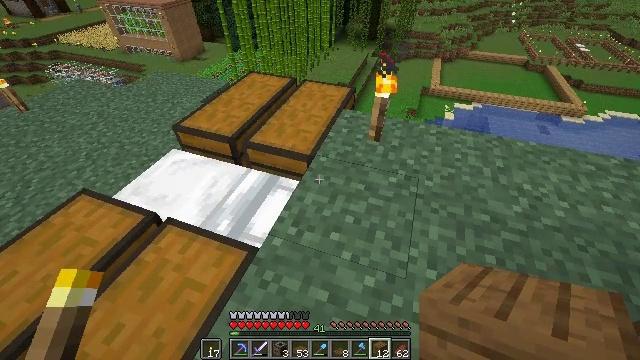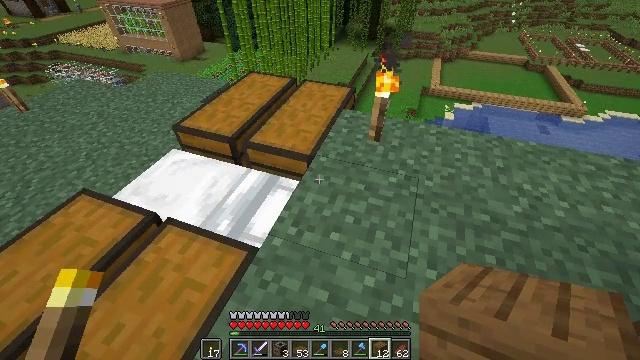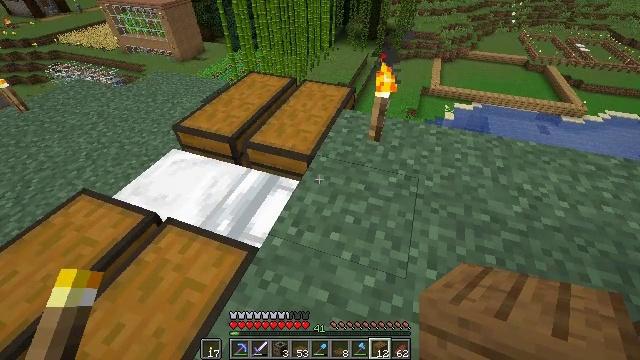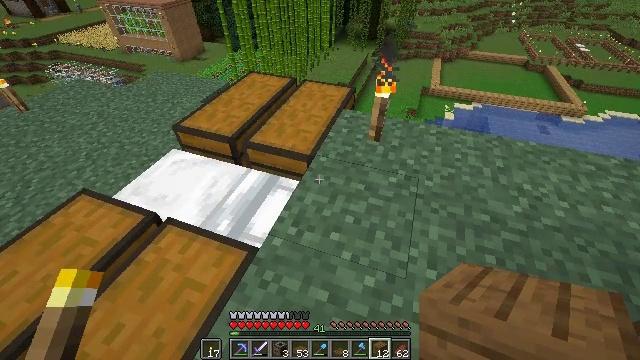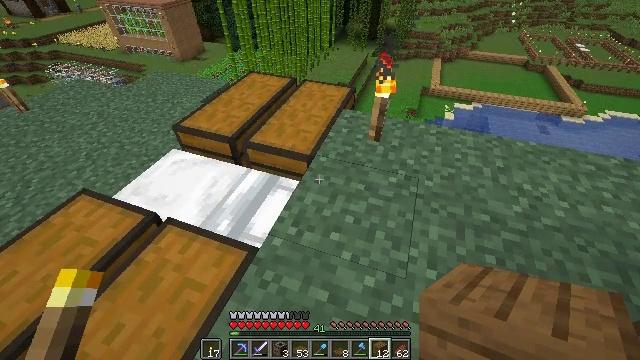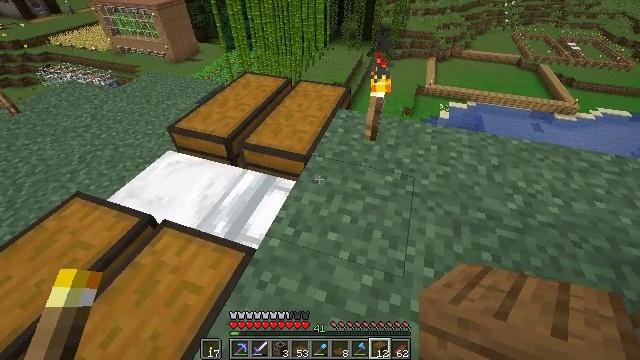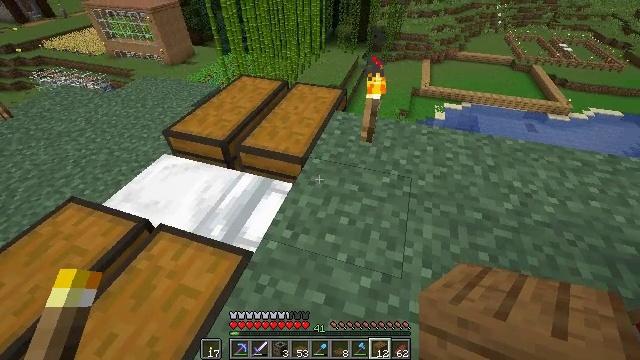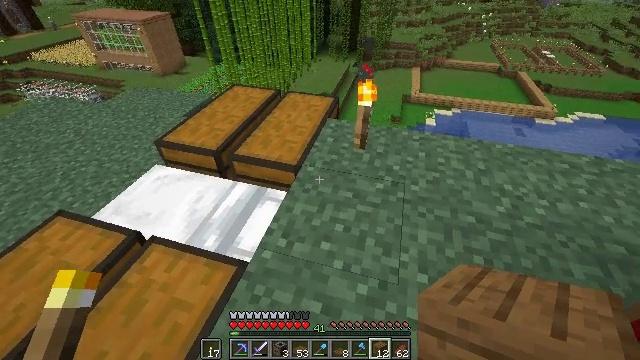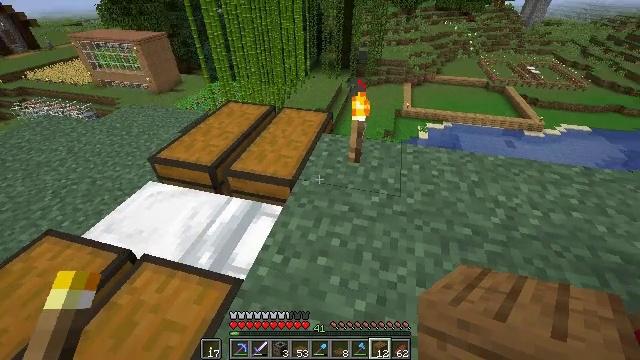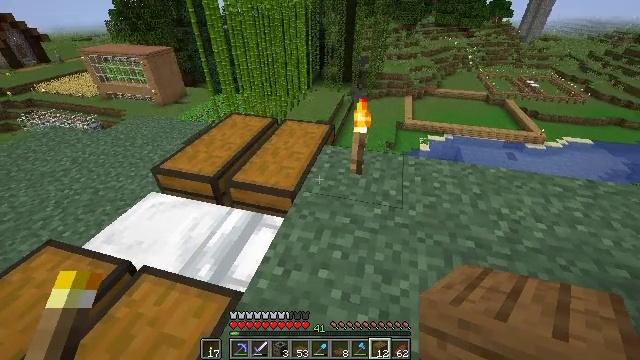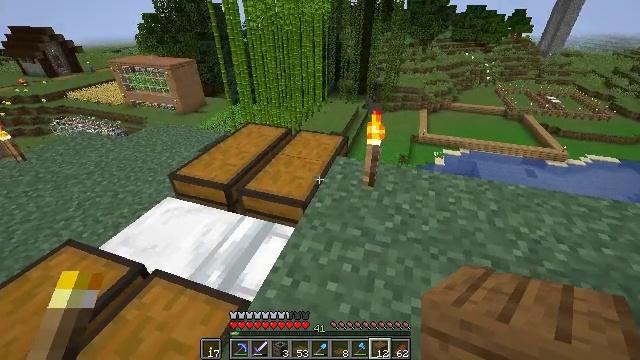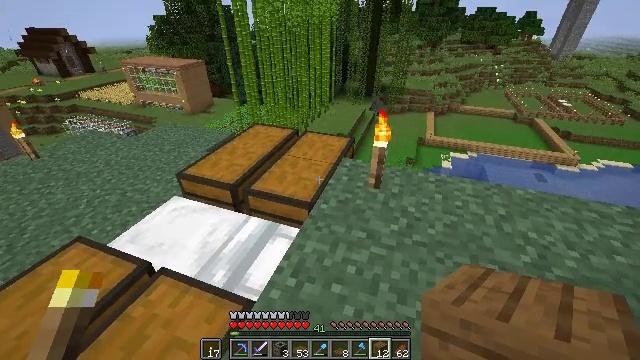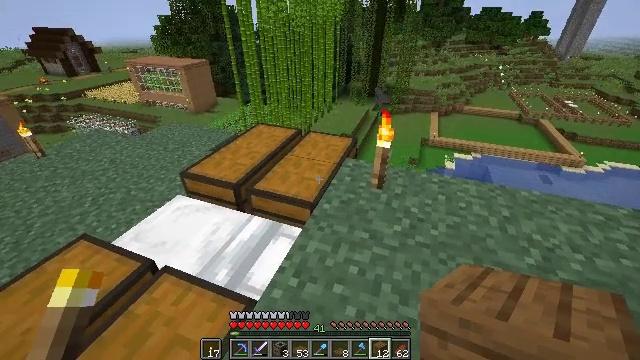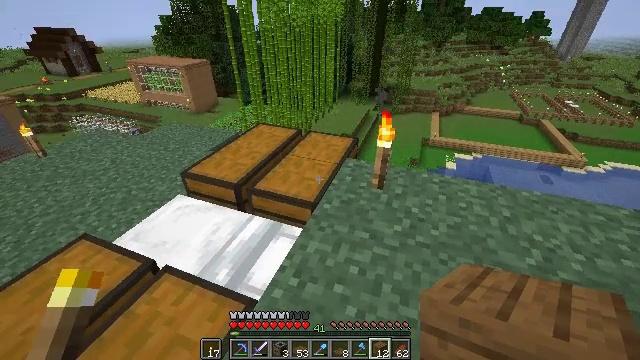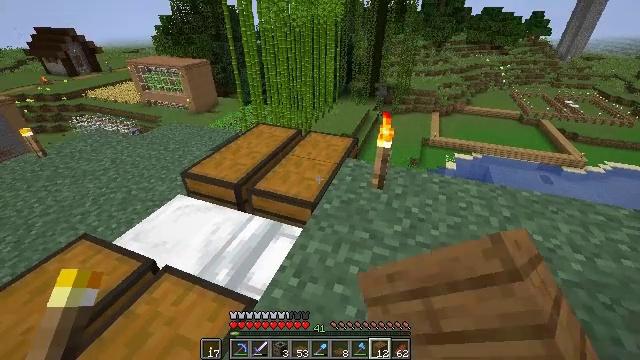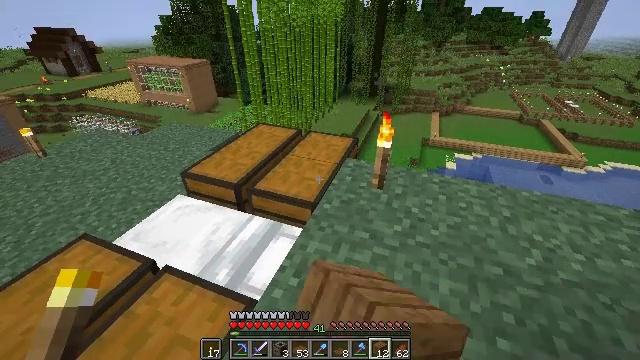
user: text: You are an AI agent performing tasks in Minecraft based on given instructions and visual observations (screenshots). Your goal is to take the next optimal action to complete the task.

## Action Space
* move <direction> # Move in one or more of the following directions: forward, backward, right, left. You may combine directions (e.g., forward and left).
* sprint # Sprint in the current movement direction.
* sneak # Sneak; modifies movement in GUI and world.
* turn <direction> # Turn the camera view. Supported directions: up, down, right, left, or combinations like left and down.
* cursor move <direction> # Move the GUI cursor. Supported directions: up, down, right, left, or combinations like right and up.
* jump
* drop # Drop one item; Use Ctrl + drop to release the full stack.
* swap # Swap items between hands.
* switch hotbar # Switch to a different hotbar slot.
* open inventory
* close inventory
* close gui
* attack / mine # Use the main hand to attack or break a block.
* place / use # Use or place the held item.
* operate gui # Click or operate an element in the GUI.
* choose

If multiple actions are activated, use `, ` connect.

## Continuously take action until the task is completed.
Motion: motion action
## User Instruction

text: Use the crafting table to craft rabbit stew.
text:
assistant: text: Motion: no_op
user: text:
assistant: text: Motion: no_op
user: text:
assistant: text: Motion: no_op
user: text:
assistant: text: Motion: no_op
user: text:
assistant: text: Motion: turn right
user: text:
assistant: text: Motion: no_op
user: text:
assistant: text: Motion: turn right and up
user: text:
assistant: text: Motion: turn right and up
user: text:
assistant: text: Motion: turn up
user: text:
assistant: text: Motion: turn left and up
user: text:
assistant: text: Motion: turn left
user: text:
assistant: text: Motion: no_op
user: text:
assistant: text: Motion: use / place
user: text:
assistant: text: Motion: use / place
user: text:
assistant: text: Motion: use / place
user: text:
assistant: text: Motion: use / place
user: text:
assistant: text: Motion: no_op
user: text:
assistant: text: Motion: open gui
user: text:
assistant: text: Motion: no_op
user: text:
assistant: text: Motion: no_op
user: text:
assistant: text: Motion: no_op
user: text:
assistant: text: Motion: no_op
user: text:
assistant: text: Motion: no_op
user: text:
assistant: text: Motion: no_op
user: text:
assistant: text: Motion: no_op
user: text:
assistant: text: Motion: no_op
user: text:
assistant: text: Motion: no_op
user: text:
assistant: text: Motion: no_op
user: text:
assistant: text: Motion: no_op
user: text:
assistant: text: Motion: no_op